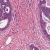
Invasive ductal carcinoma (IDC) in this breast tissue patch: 0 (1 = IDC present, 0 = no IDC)